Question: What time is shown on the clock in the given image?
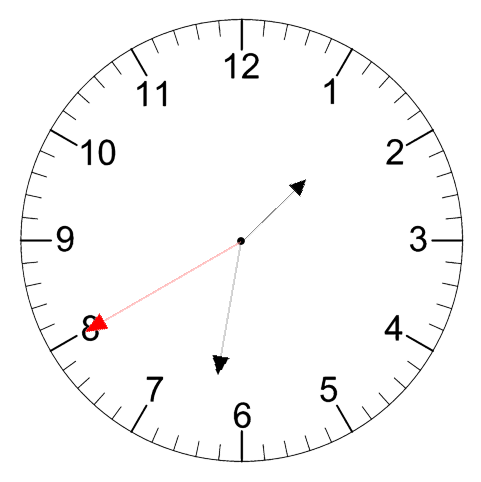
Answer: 01:31:40